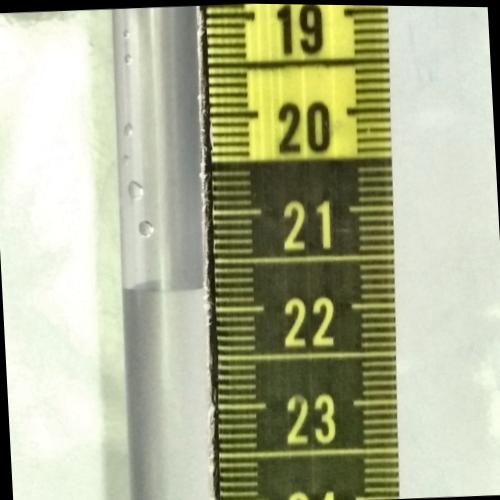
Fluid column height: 21.8 cm